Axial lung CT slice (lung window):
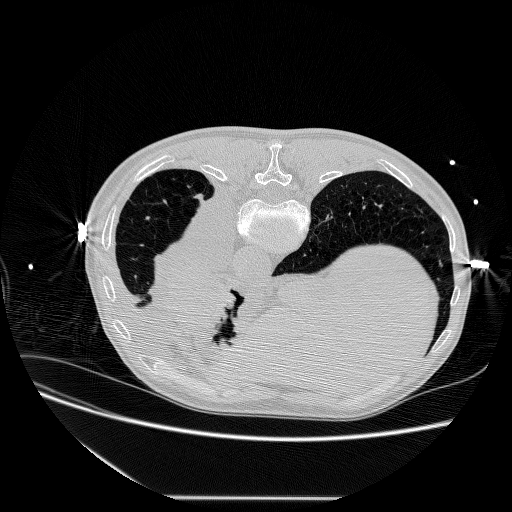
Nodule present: no